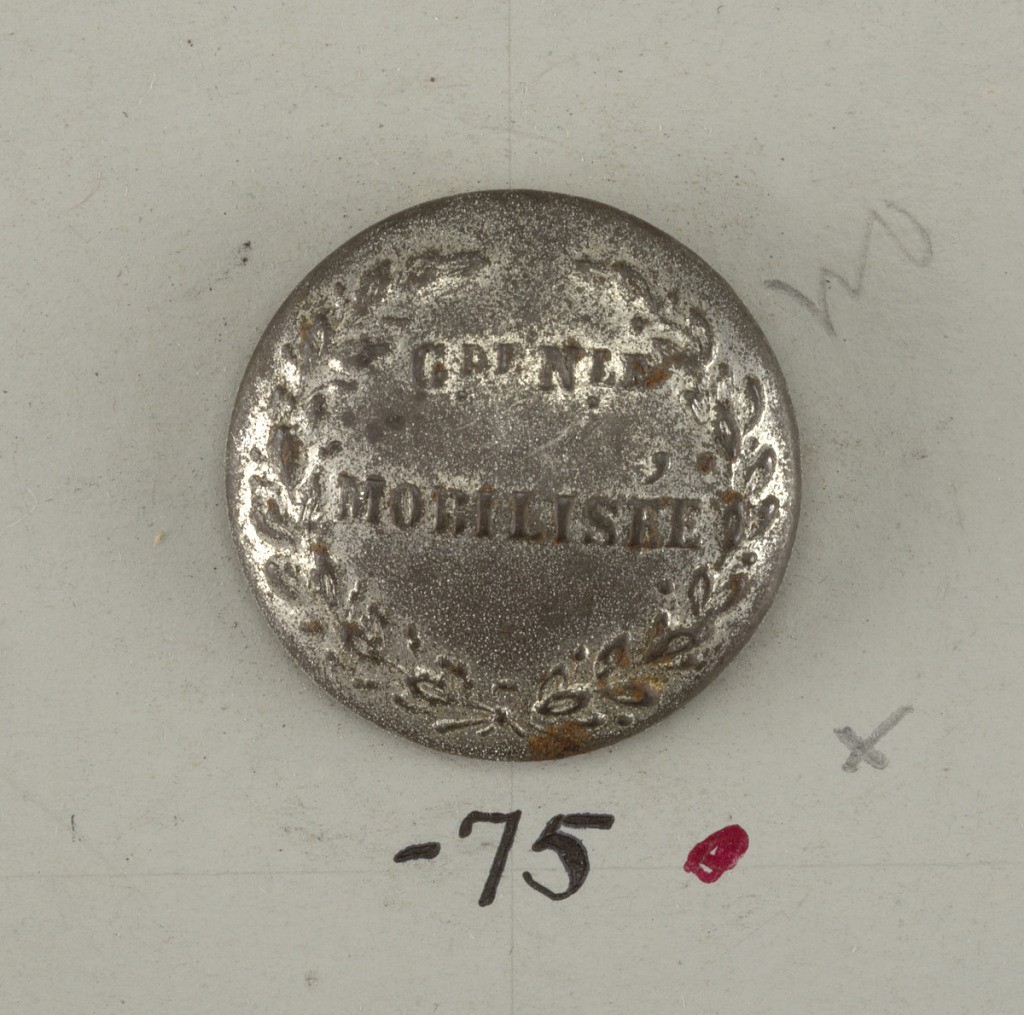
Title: Button
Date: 19th century
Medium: Tin-plated sheet iron
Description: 1931-59-75: Slightly convex button with "Grenle Mobilisee" pla...